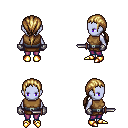
a pixel art fantasy rpg character, female body template, dark elf, purple skin, leather chest armor, magenta pants, blonde ponytail hairstyle, metal gloves, gold boots, dagger, four views (front, back, left, right), 2x2 character sprite sheet, small pixel art, hard edges, no anti-aliasing